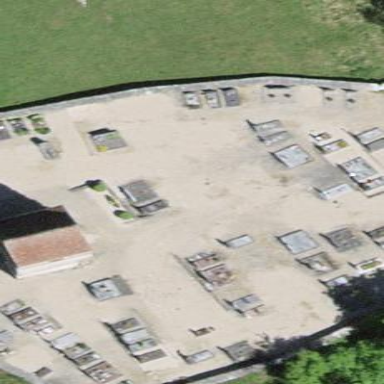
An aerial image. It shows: Cemetery.